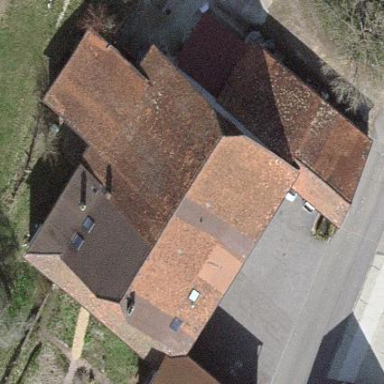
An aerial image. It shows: Simple and straightforward house.